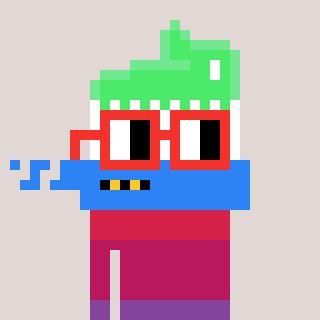
a pixel art character with square red glasses, a toothbrush-shaped head and a grayscale-colored body on a warm background